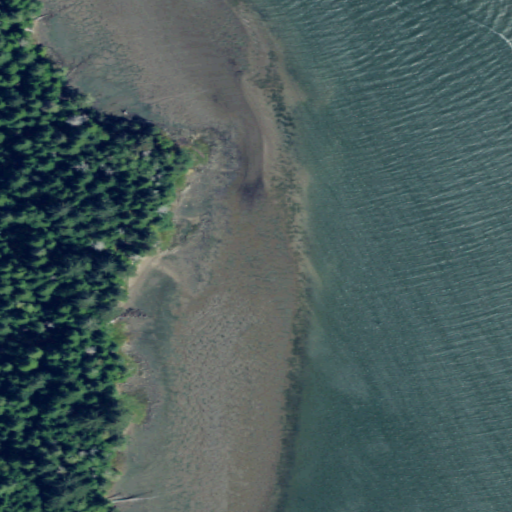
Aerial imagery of cape in Washington named Paradise Point containing open water, evergreen forest, and herbaceous wetlands